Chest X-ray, PA view. Patient: 59 years old, sex F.
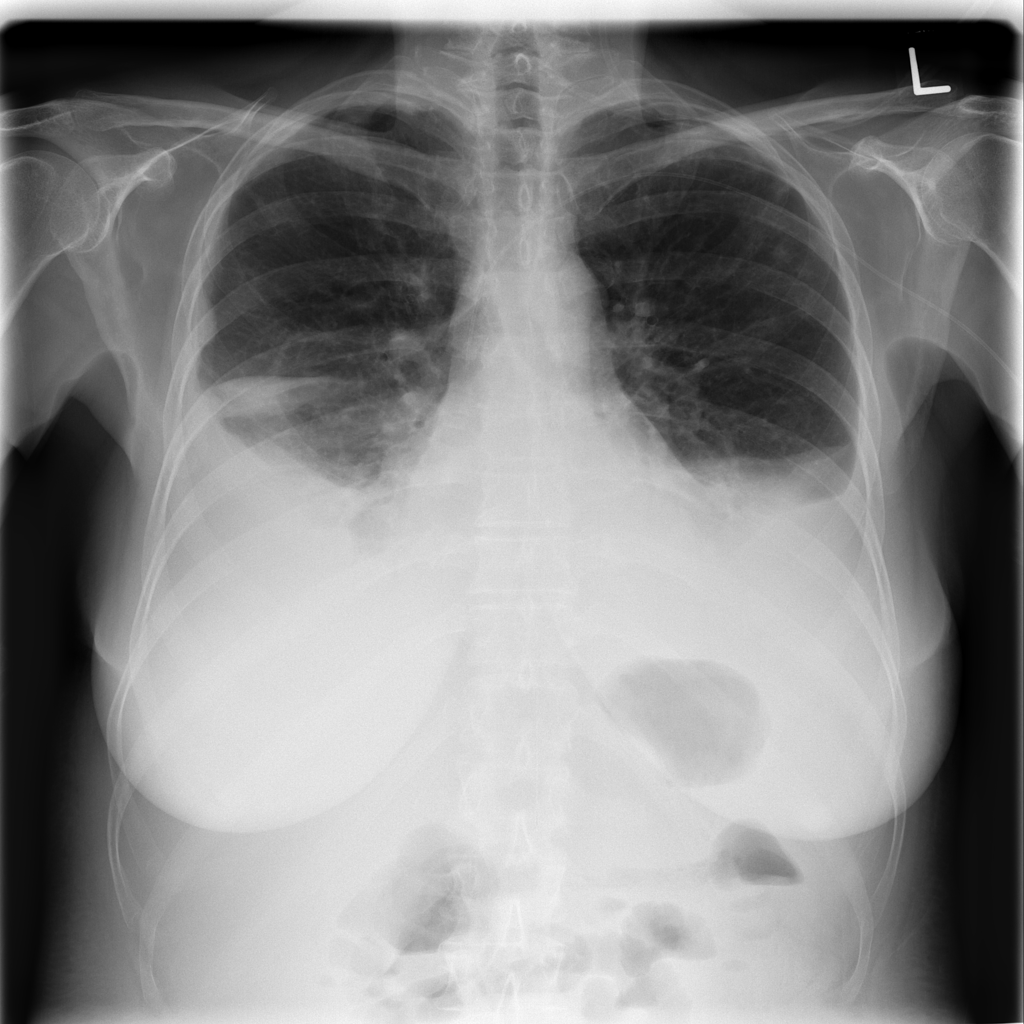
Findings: Effusion